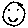
Label: smiley face